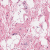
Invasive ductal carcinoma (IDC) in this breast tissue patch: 0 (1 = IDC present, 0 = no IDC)